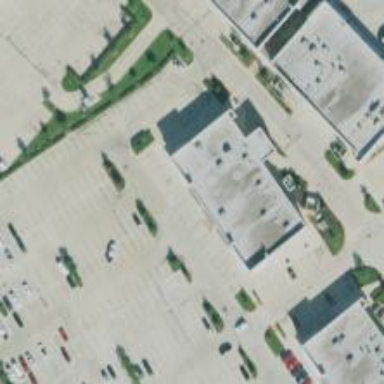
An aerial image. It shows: Building.